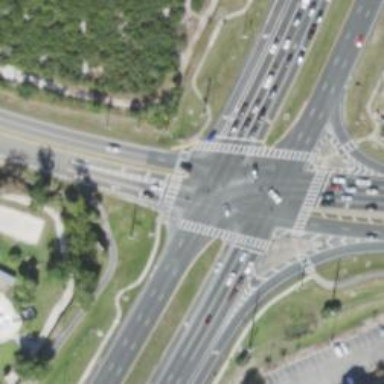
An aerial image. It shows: Marked road crossing.